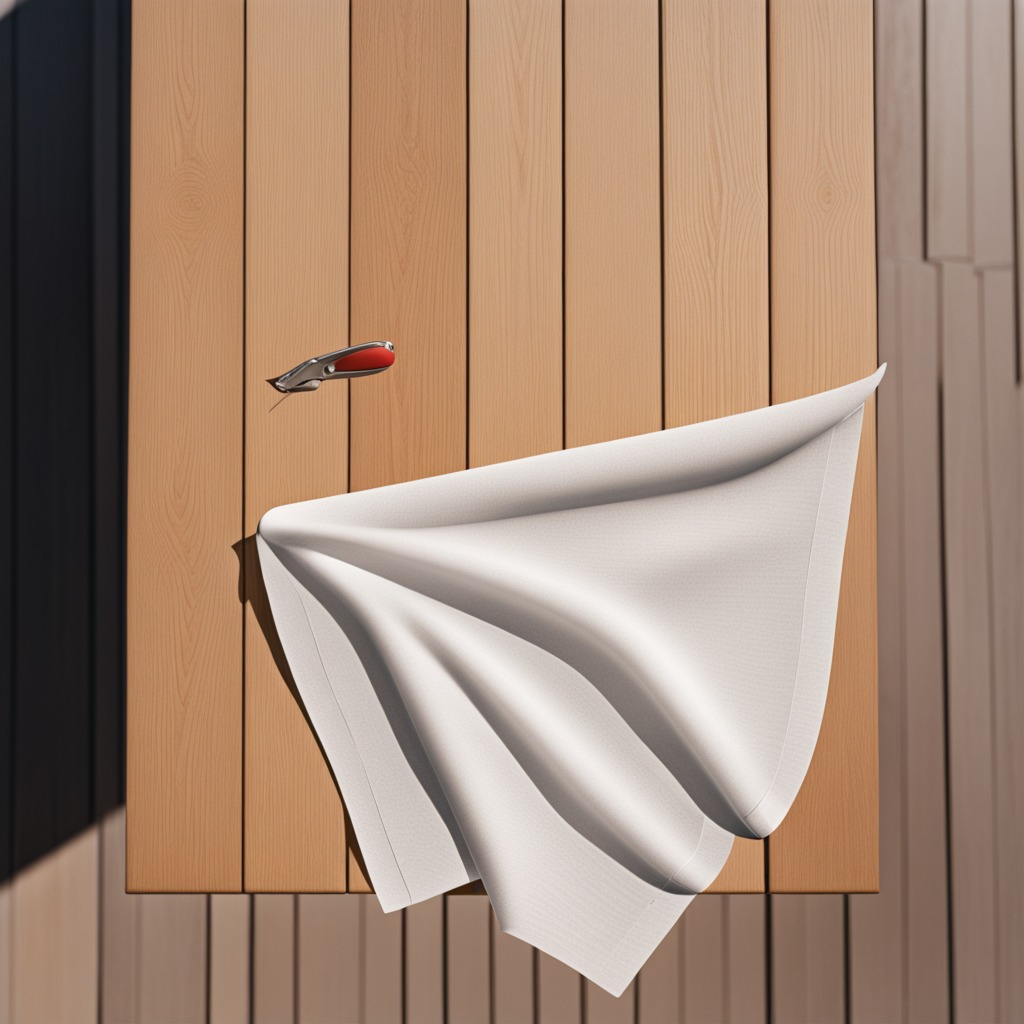
A utility knife is lying on the wooden table.